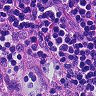
Metastatic tissue present: no